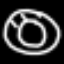
Label: donut